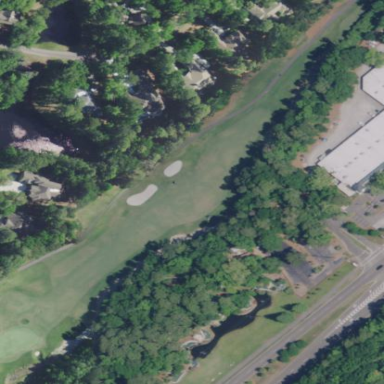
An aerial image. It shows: Golf bunker.